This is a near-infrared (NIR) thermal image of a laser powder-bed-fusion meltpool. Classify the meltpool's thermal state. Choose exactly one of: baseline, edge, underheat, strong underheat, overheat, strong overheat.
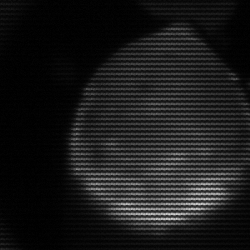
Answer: edge